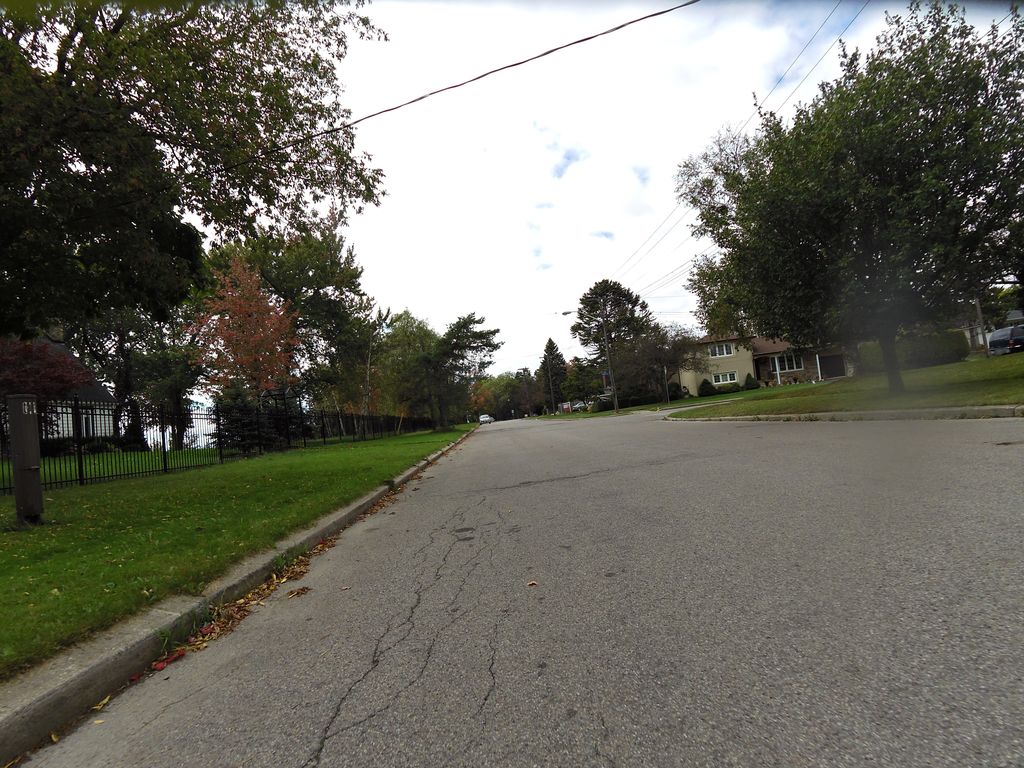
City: toronto